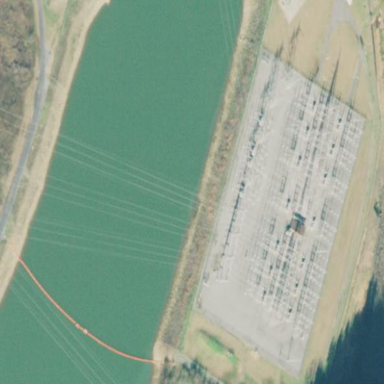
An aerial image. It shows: Industrial area with fence. Within the area is switching substation.